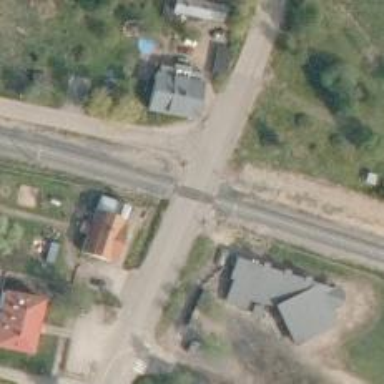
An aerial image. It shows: Level crossing with both lights and saltire in place.